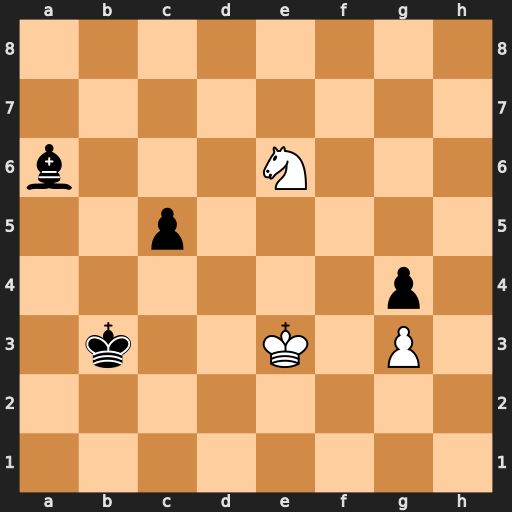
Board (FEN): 8/8/b3N3/2p5/6p1/1k2K1P1/8/8
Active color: w
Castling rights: -
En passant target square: -
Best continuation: Nxc5+ Kb4 Nxa6+